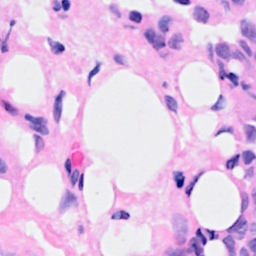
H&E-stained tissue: Breast